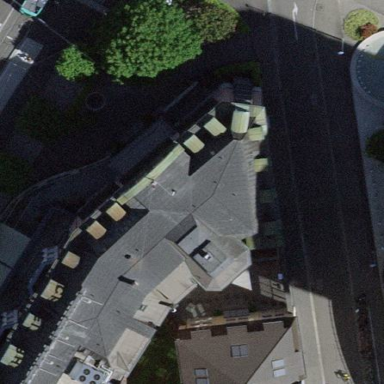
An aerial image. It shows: Hotel building.